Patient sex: M
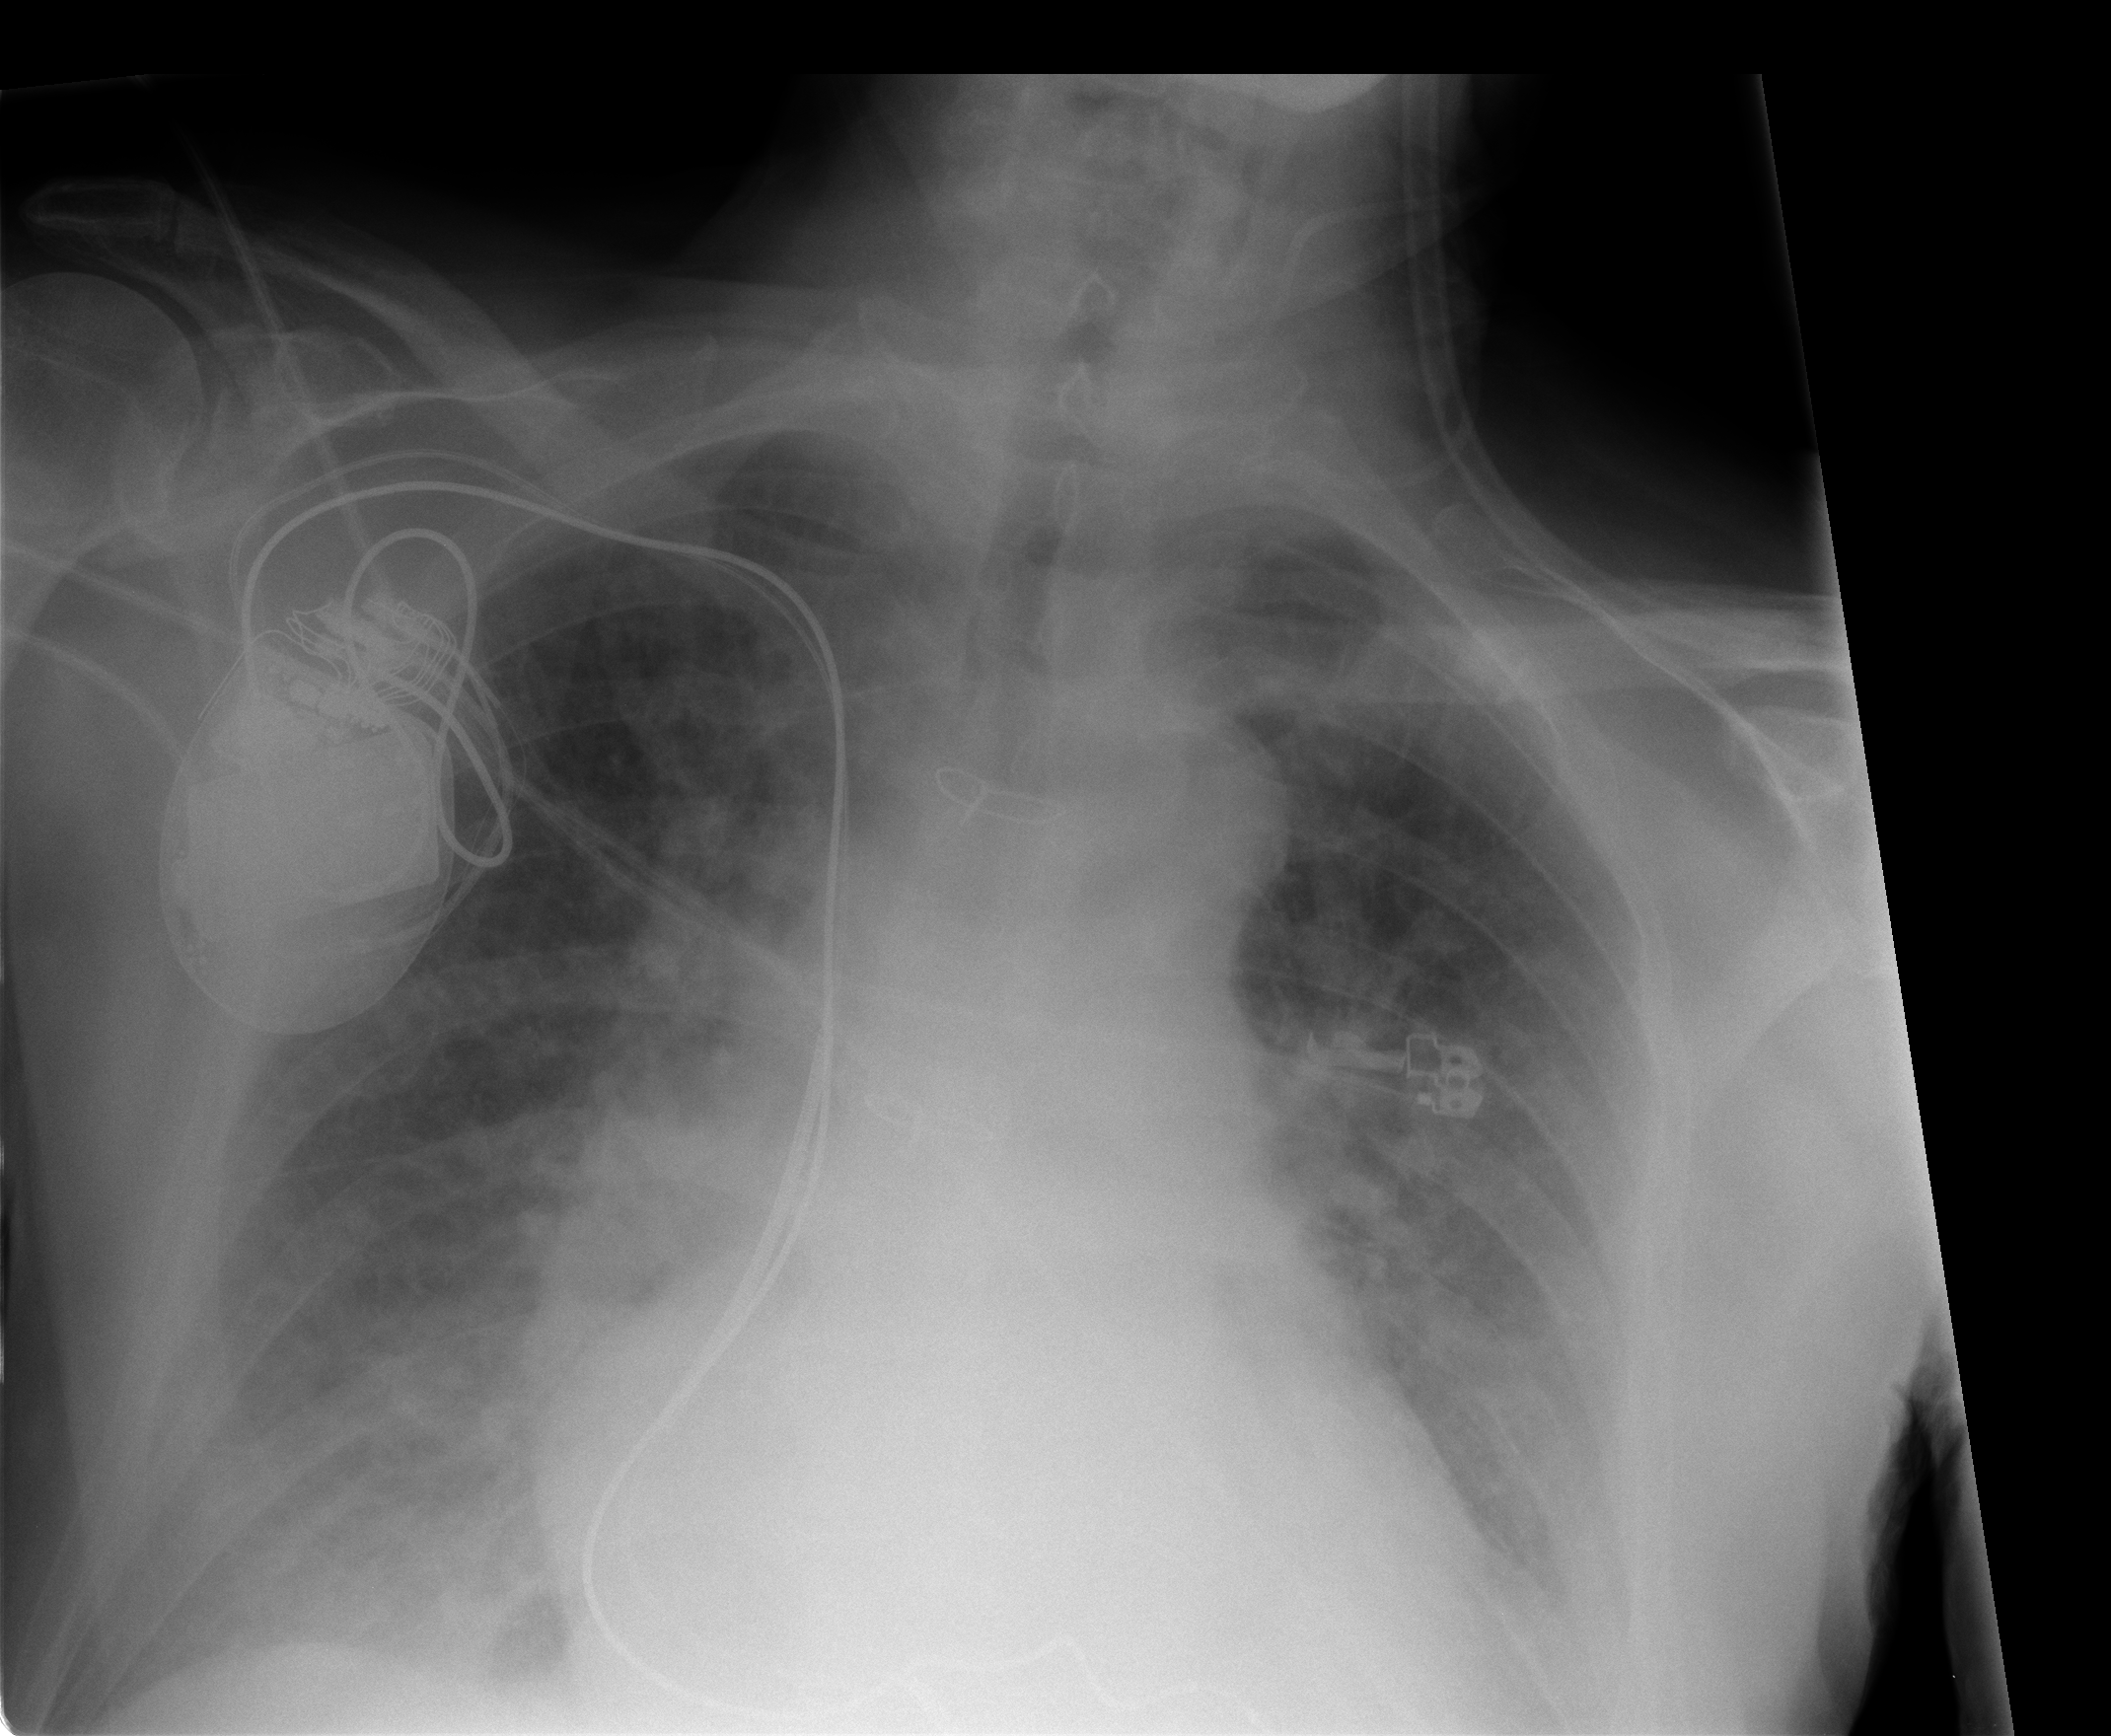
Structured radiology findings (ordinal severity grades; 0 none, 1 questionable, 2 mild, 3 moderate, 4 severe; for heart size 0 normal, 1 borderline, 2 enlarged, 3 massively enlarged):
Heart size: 2
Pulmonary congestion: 3
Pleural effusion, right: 0
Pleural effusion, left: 1
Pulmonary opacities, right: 2
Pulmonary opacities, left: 0
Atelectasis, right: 2
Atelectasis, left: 2